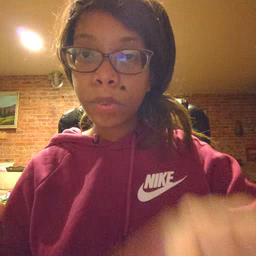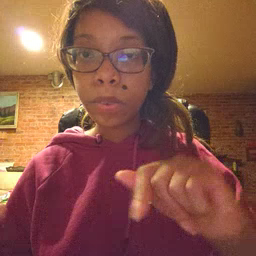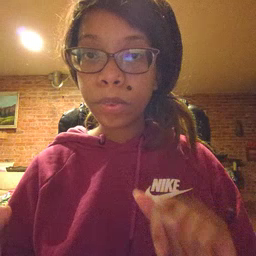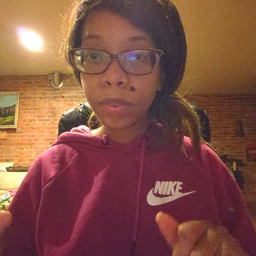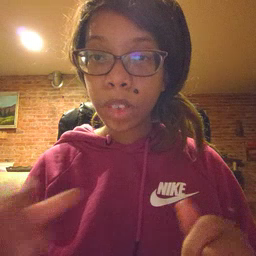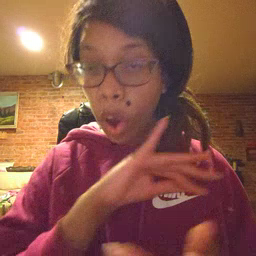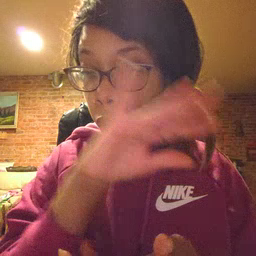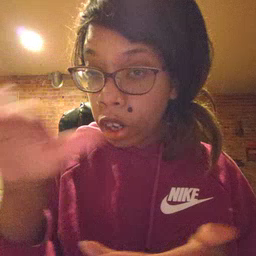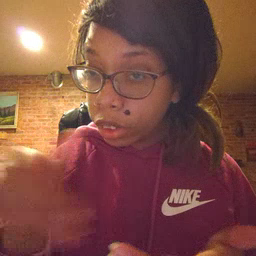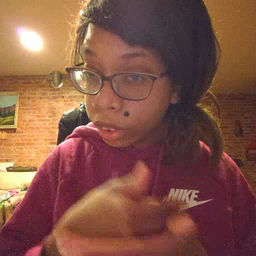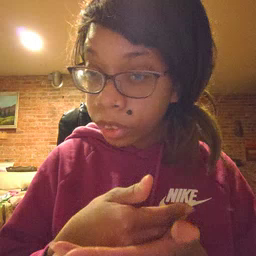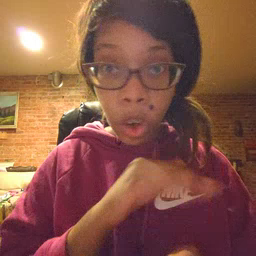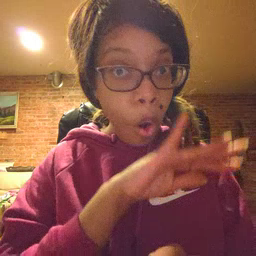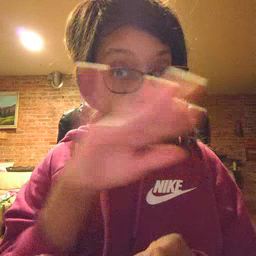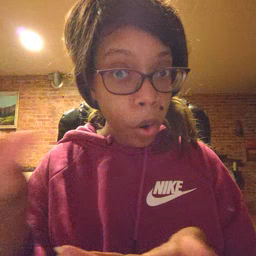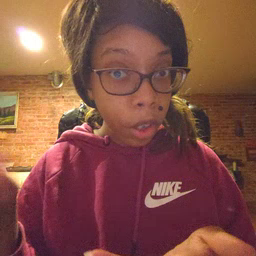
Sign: all